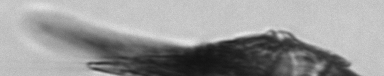
Label: Tripos_furca